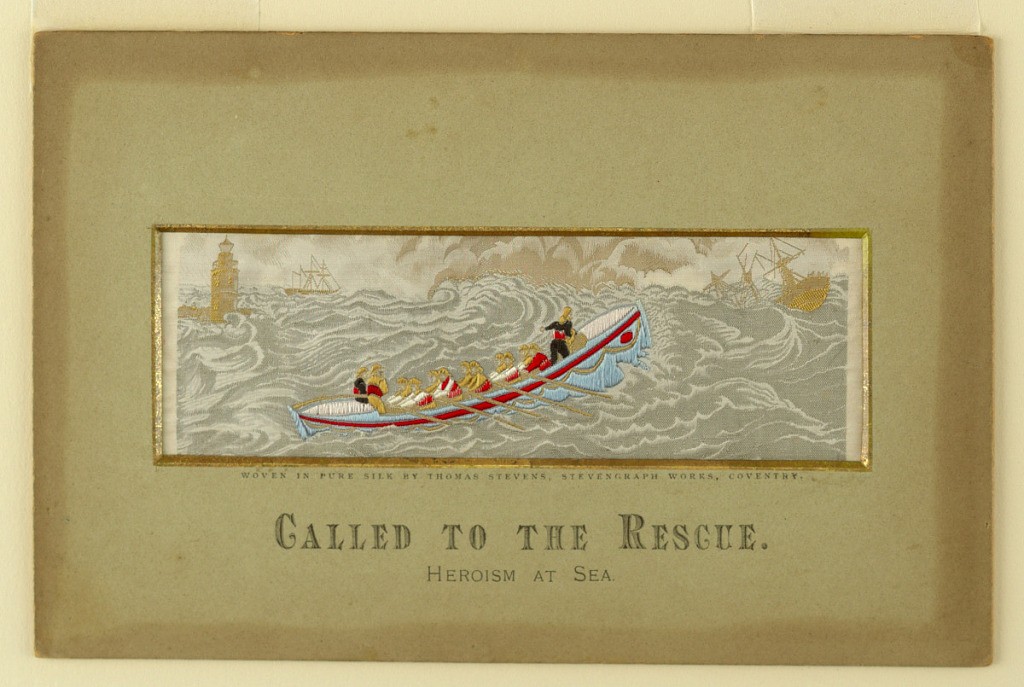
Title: Stevengraph, "Called to the Rescue. Heroism at Sea"
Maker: Thomas Stevens, English, 1828–1888
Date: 1885–1895
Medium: Machine-woven silk, mounted
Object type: woven silk
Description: A lifeboat is seen going to the rescue of a sinking ship. Title on mount. Verso: manufacturer's name and list of available subjects.